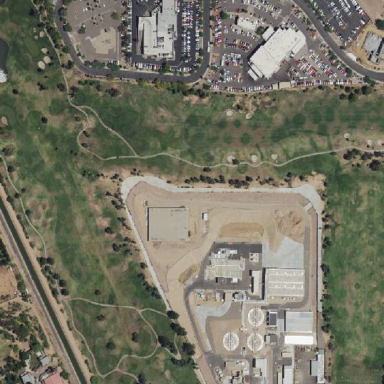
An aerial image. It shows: Rough grassy area used for golf.